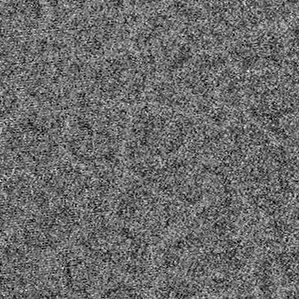
Label: frost